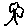
Label: tree